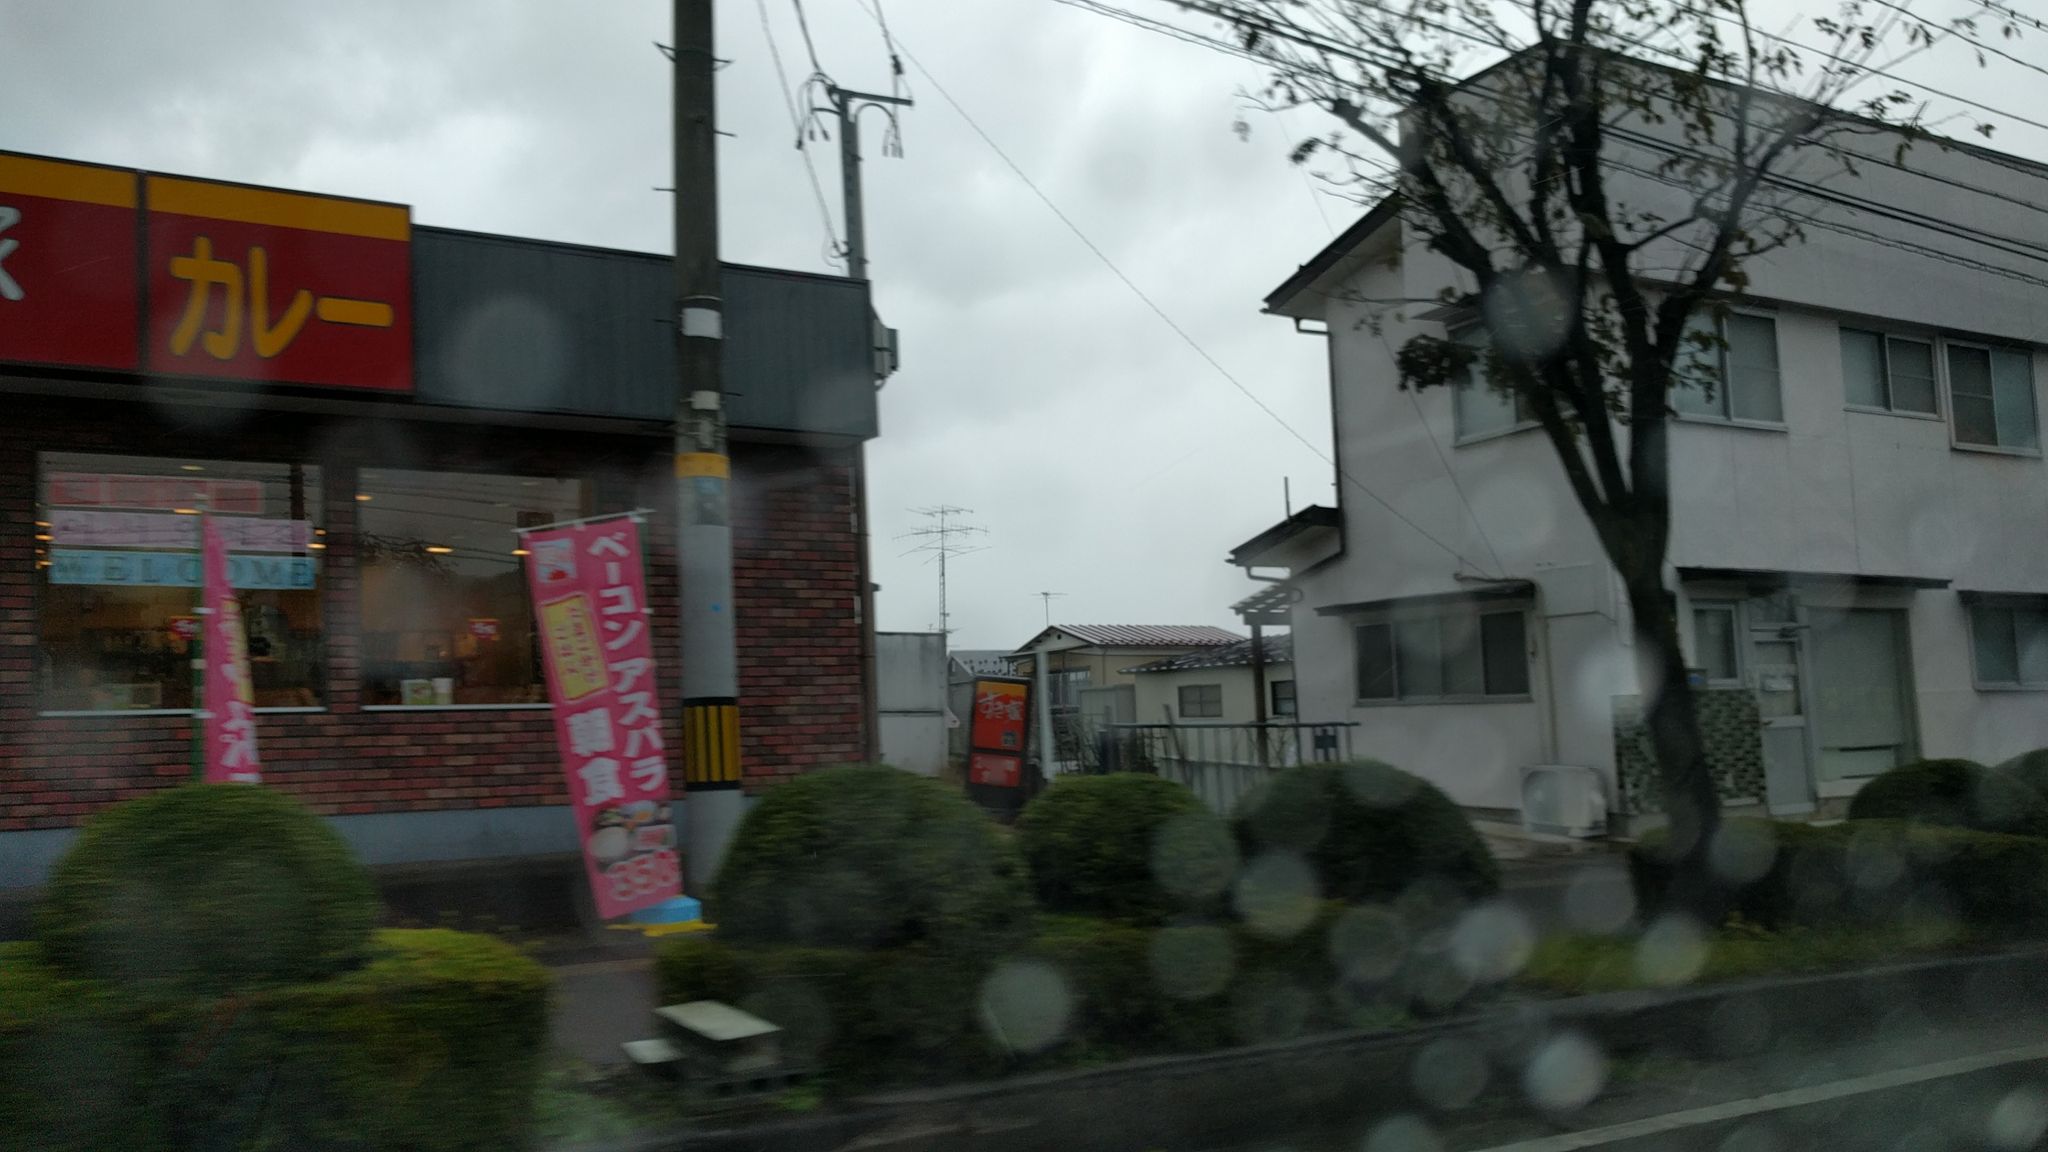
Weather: rainy
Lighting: day
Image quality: good
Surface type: driving surface
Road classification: primary
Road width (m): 3.8
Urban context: urban centre
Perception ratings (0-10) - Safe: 2.05, Lively: 4.79, Beautiful: 5.68, Boring: 1.7, Depressing: 3.05, Wealthy: 6.52